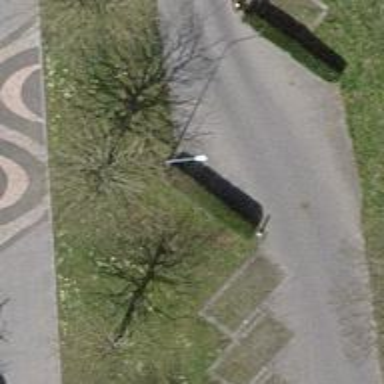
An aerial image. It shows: Hedge acting as barrier.